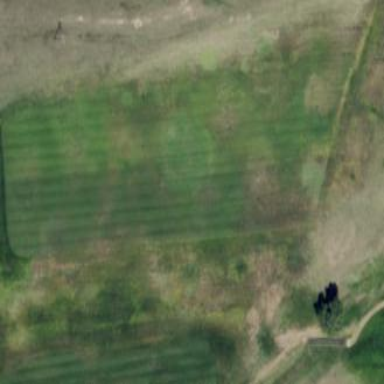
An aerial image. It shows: Grassy area used as driving range for golf.